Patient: sex M, age 76
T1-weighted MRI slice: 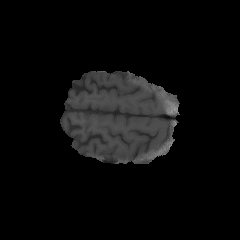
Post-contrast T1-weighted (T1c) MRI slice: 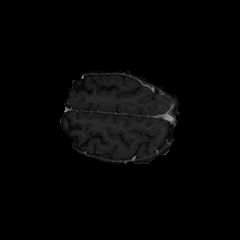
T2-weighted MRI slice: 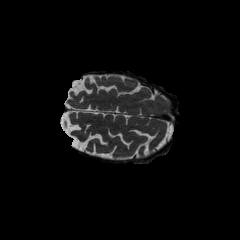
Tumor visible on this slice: no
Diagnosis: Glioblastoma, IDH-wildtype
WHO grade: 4